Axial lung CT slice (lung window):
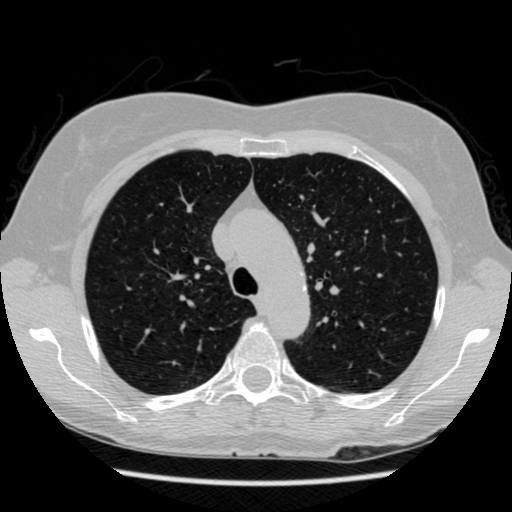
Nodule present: no